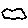
Label: cloud